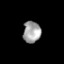
Tissue: prostate
Cell type: Fibroblasts
Senescence score: 0.6986
Nuclear area (px): 369
Mean DAPI intensity: 162.458